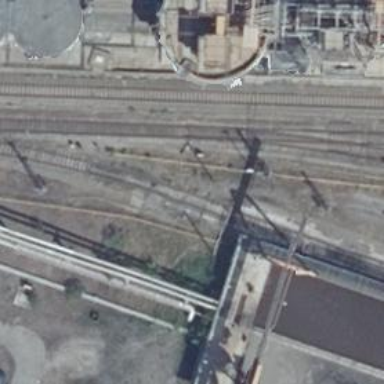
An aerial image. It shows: Railway yard used for servicing trains.